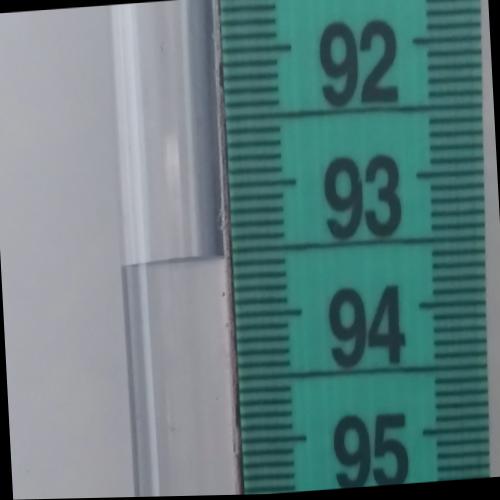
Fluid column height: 93.5 cm